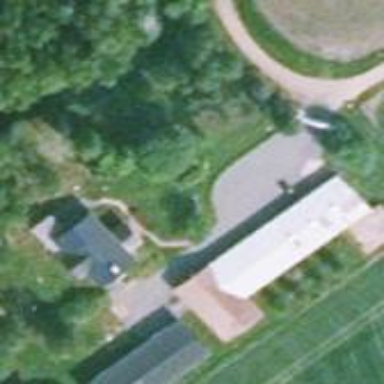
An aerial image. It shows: Farmyard area.